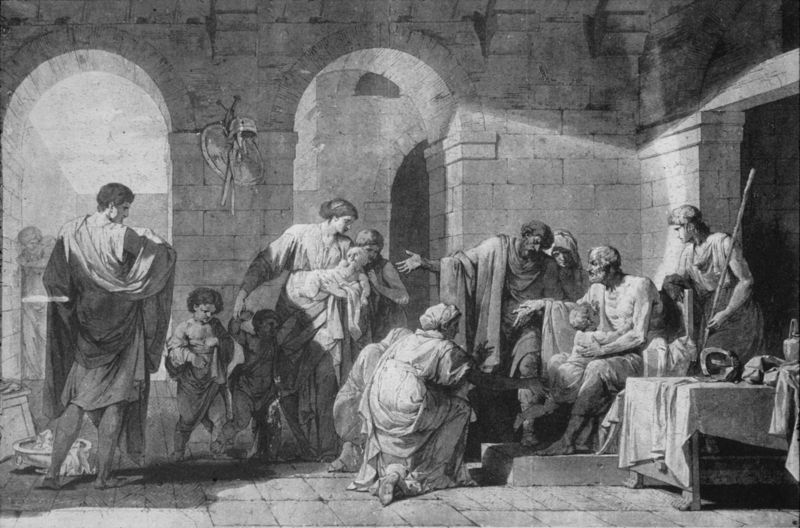
Titel: Belisarius (Studie)
Künstler: Pierre Peyron
Standort: Paris
Institution: Musée du Louvre
Schlagwörter: dunkel, gemälde, hand, himmel, kämpfer, körper, mann, nackt, schatten, umhang, weiß, frauen, menschen, mädchen, sitzen, abend, bewegung, finger, frau, frisur, grau, hell, kleid, licht, mund, männer, nase, ohr, pfeiler, raum, reden, schwarz, stuhl, szene, tisch, tür, zeichnung, blick, gebäude, haus, tuch, expressionismus, malerei, versammlung, alt, bart, bärte, gericht, gesichter, wand, arm, arme, augen, blicke, gesicht, mensch, stein, steine, gelehrte, gesten, hände, tischdecke, tischtuch, feld, sonne, boden, auge, gewand, haare, interieur, kelch, tücher, decke, gewänder, kind, mutter, personen, vater, ohren, renaissance, bauern, kinder, stock, beine, bein, füße, sitz, bogen, stab, zuschauer, jungen, mauer, grafik, graphik, hof, baby, saal, rundbogen, arch, arches, architecture, chair, church, column, court, crowd, folds, gathering, hall, hands, hat, king, könig, lamp, lanze, men, oil, palace, people, priest, religious, robes, stairs, steps, sword, swords, thron, throne, white, women, black, dick, discussion, gray, grey, interior, ladies, lady, meeting, nasen, old, painting, robe, seat, seated, sitting, table, talk, talking, wall, woman, kopftuch, muskeln, büste, old woman, print, servant, floor, stufe, podest, junge, knie, zeigen, tor, halle, bögen, barfuss, schild, arkade, gewölbe, hängen, alter, antike, bücken, knabe, krank, philosoph, tischbeine, druck, druckgraphik, schwarz-weiss, stich, schwert, waffen, knien, gestik, helm, herrscher, trohn, tanne, arzt, allegorie, kranz, kleinkind, gemäuer, römer, schein, gebärden, kerker, sad, hellgrau, christus, jesus, jesus christus, mauern, antik, dunkle, götter, classic, classical, food, greek, man, mythology, roman, sky, stone, toga, mittelalter, building, head, lap, diskussion, heiliger, umhänge, armor, child, feet, helmet, platten, tempel, speer, aufgehängt, light, drawing, paper, black and white, bust, look, kranke, israel, tunika, castle, shadow, elderly, mother, etching, graphic, illustration, sketch, beard, french, old man, story, statue, step, gesund, schutz, children, door, scene, drapery, marble, person, mütter, beggar, ancient, arms, clothes, garment, pose, antique, arc, archway, rome, temple, walls, togen, brick, bricks, ground, study, sokrates, urteil, engraving, religion, cloth, trist, classicism, shield, stocj, doctor, jews, heilen, heiler, thronen, figure, greyscale, lithograph, kinde, composition, chidlren, kids, guard, tablecloth, neoclassical, rennaisance, humans, carrying, salomo, stones, rämer, academic, arcs, bayb, begging, bibe, bible, blessing, blessnig, doorway, druckgrapfik, father, gesture, hande, judgement, kneeling, mothers, narrative, salomon, socrates, sppe, stick, stiz, supplication, timmer, togas, weeping, kid, neoclassicism, pray, glance, staff, beg, plead, guards, greece, tiles, babies, murder, moses, romans, basin, holy, sacrifice, spear, david, plinth, offering, kneel, infant, indoor, bare feet, ruler, sick, bildfläche, detailed, pipe, 19th century, kinder#, 16th century, 18th century, bowing, indoors, tischdenke, lawyer, pint, elder, archways, g, worship, babie, babis, greeks, 17th century, servent, explanation, ol, presenting, work on paper, teacher, status, wise, flagstones, judge, innocents, pledge, salamon, rod, wepon, authority, homme, fresaue, fresque, enfant, mendier, mendiants, mendiant, vieillard, sunbeam, natural lighting, beggars, healer, guaeds, bent down, illegal navigation, hooks, ju, wisdom, advice, paingting, cheese, wepons, wisedom, solomon, gua, aristotle, stonework, pie is good, loo, jhuhgfgy, hgyg, fjughg, goog, ji, soloman, conversation]